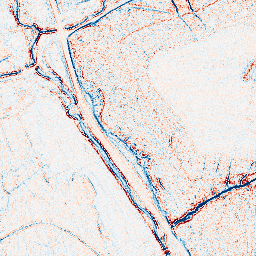
Category: edge_preserving
Decomposition family: bilateral
Decomposition parameters: d: 5
sigma_color: 25
sigma_space: 25
Upsampling method: fft_zeropad
Upsampling parameters: scale: 2
Upsampling scale: 2